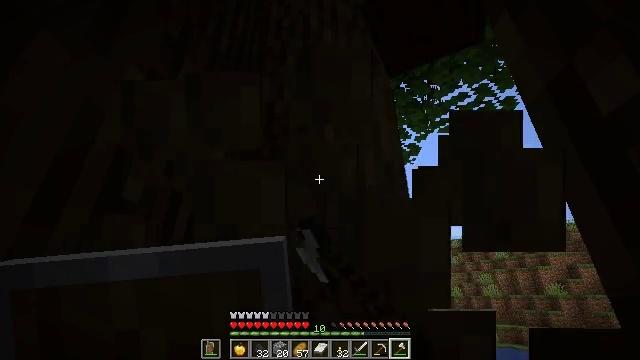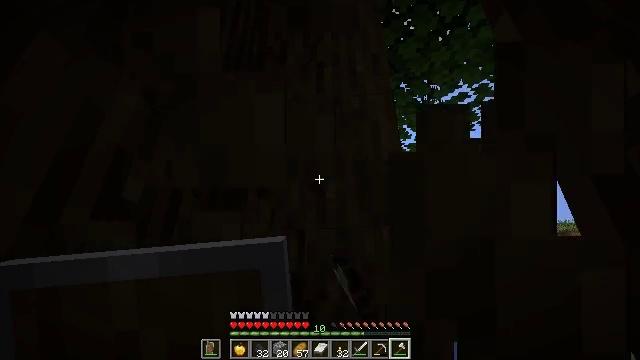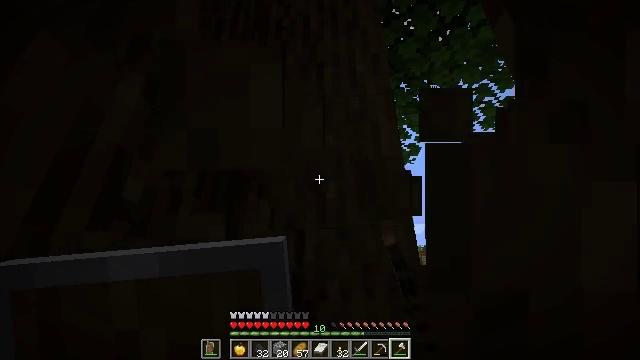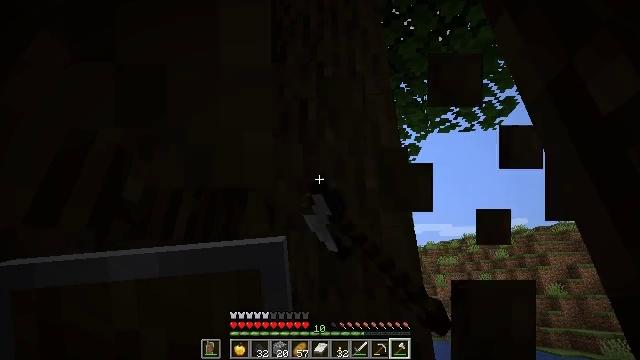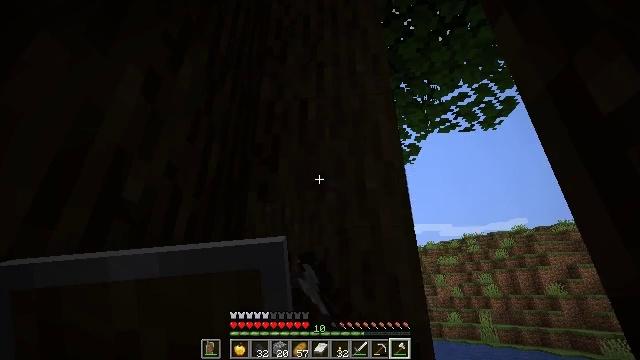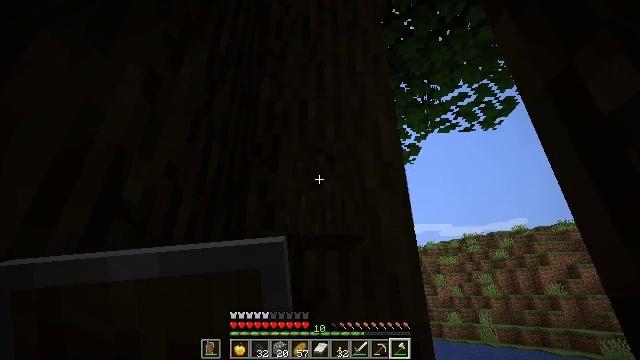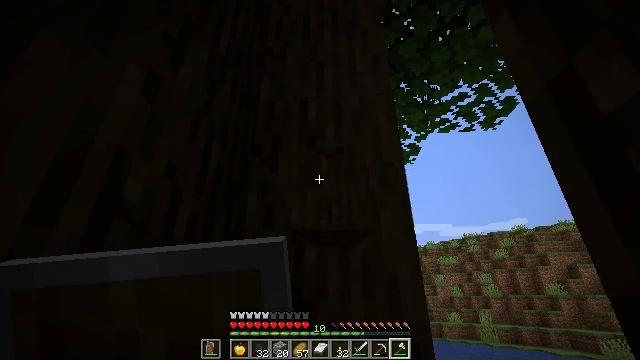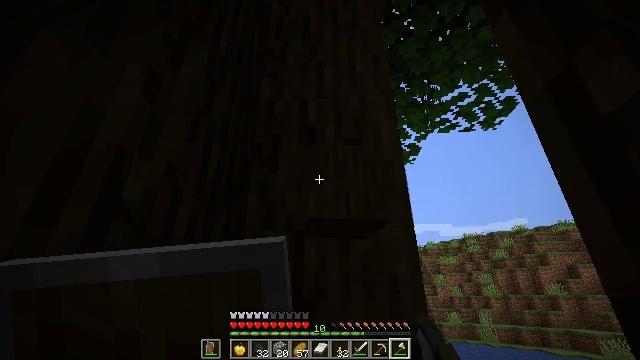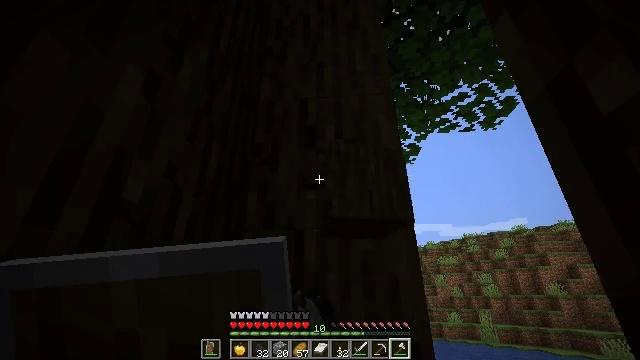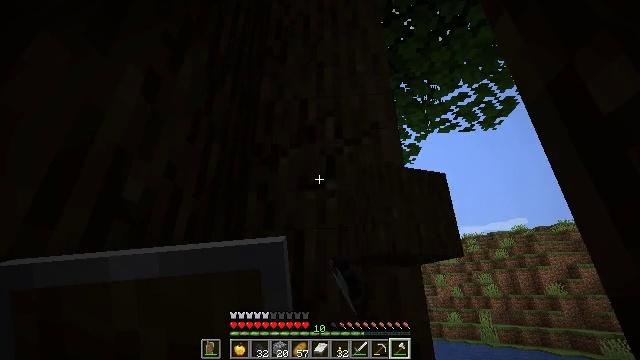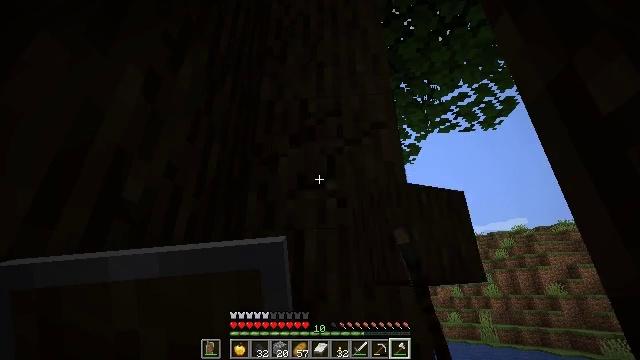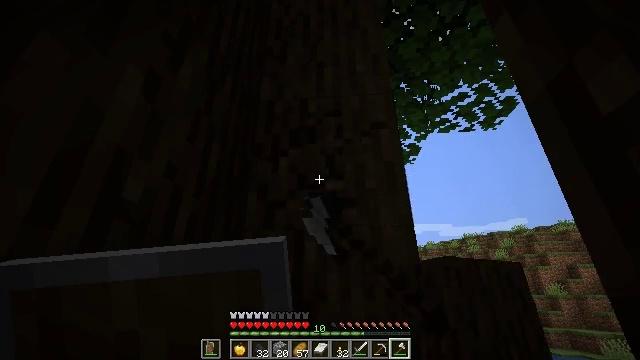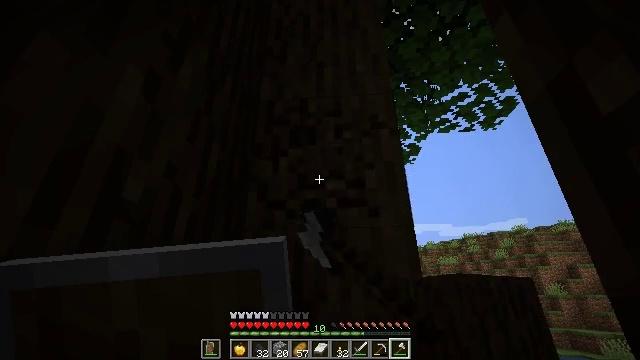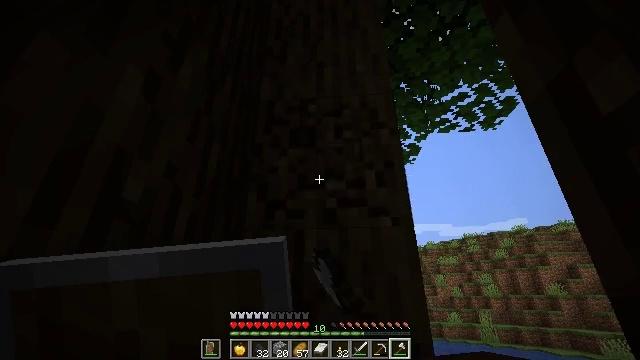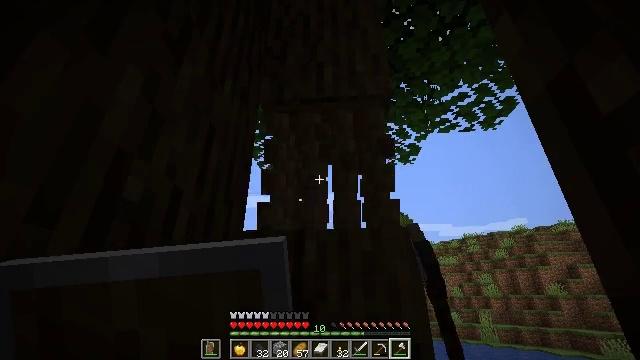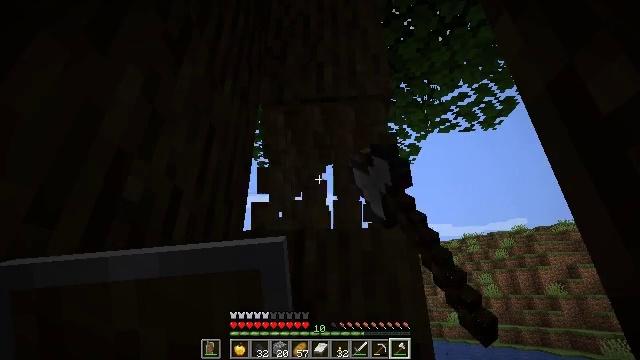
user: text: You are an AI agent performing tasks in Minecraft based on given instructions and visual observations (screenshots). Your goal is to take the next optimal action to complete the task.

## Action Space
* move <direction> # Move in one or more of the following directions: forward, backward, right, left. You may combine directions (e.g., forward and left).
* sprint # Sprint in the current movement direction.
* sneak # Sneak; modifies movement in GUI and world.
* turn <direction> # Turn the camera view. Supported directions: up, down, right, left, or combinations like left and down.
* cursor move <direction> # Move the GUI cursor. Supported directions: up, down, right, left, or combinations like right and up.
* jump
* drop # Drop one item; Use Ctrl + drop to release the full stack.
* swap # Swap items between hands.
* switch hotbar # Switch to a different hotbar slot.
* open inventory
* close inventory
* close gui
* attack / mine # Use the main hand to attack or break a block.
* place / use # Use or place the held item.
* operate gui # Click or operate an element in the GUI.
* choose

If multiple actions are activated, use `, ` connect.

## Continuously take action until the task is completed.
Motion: motion action
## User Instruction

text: Chop down the dark oak log.
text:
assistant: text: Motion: attack / mine
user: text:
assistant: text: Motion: attack / mine
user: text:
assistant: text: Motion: attack / mine
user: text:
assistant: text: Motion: attack / mine
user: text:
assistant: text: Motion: attack / mine
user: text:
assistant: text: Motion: attack / mine
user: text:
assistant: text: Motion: attack / mine
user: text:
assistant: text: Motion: attack / mine
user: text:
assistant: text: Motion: attack / mine
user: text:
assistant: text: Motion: attack / mine
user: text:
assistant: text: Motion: attack / mine
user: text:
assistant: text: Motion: attack / mine
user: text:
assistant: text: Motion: attack / mine
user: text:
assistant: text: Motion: attack / mine
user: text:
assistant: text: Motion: attack / mine
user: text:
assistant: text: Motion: attack / mine
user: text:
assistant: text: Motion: attack / mine
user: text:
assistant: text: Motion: attack / mine
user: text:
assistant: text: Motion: attack / mine
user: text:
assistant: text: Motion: attack / mine
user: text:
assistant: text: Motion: attack / mine
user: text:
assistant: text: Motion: turn right and down, attack / mine
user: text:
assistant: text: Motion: turn right and down, attack / mine
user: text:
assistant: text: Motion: turn right and down, attack / mine
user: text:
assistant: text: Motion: turn down, attack / mine
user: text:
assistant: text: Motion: attack / mine
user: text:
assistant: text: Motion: attack / mine
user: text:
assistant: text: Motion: attack / mine
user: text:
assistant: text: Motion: attack / mine
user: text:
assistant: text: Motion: attack / mine